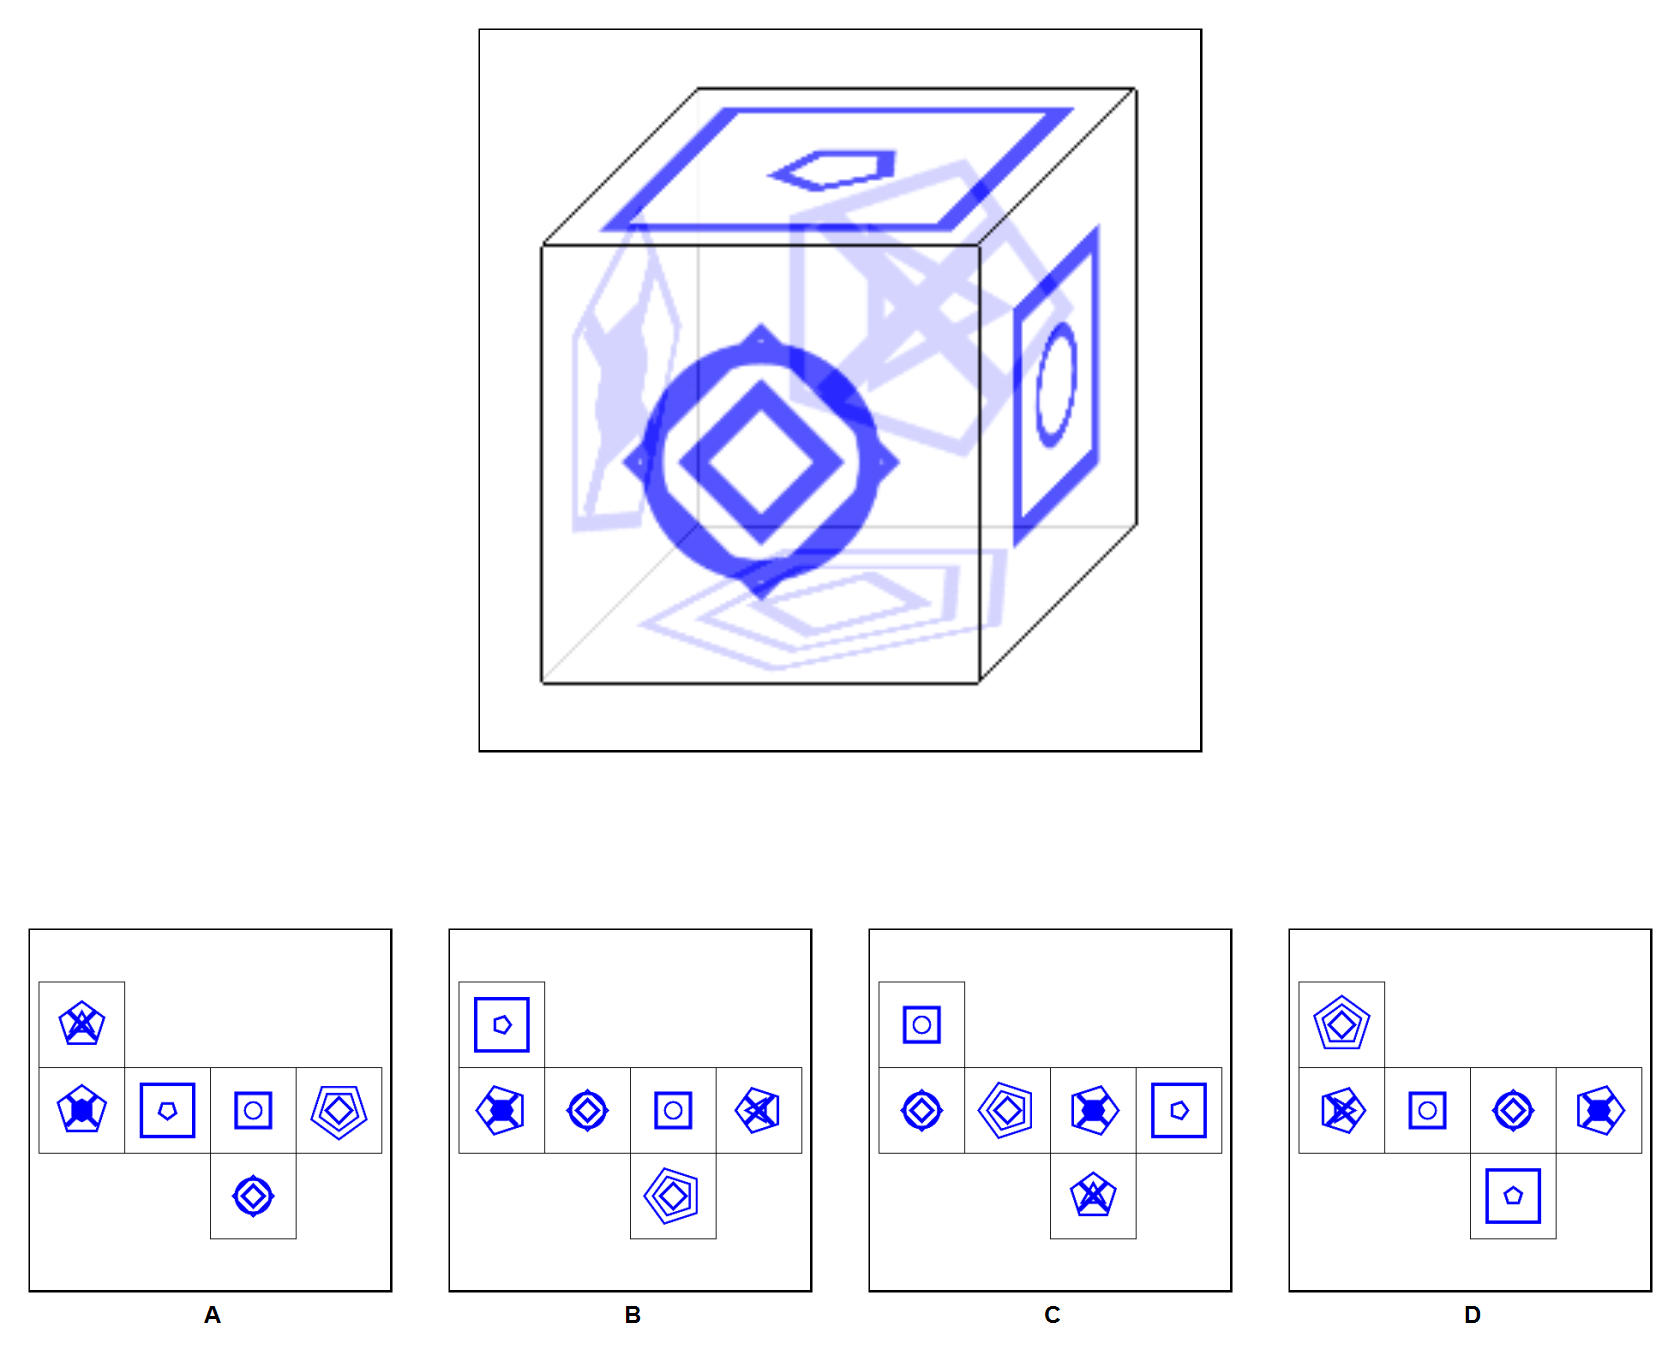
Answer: C